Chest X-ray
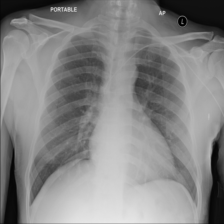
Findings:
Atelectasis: negative
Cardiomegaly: negative
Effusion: negative
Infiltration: negative
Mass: negative
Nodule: negative
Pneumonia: negative
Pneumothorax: negative
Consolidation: negative
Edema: negative
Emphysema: negative
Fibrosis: negative
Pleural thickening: negative
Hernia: negative